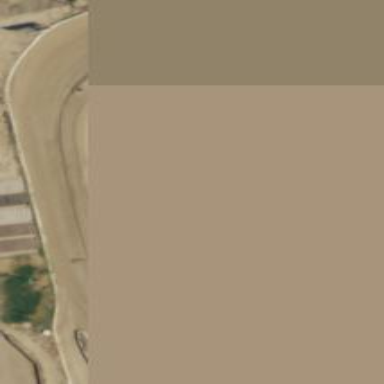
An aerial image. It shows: Dirt raceway for motor sports.